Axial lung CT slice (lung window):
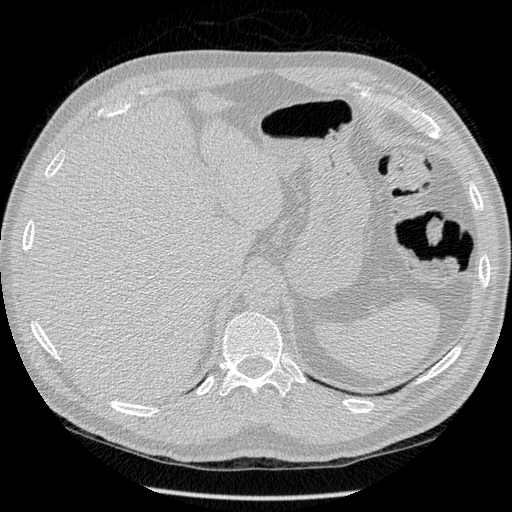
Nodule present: no